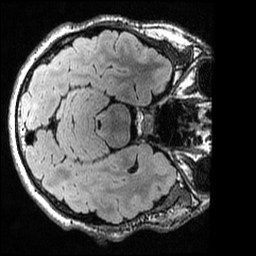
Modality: T2w
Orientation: axial
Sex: male
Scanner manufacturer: ge
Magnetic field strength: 3 T
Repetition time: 6 s
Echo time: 0.1288 s